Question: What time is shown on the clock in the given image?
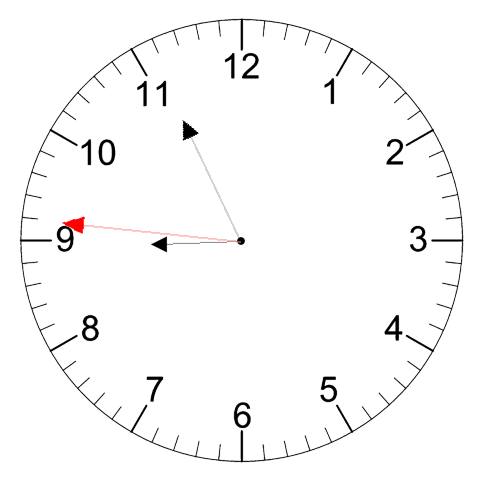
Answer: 08:55:46